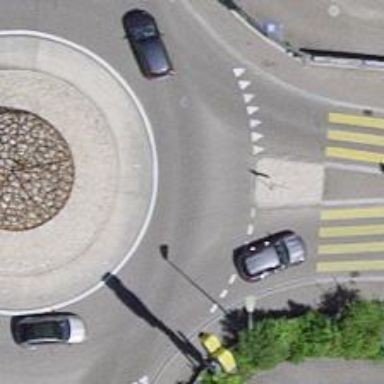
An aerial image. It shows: Secondary road around roundabout.